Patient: sex M, age 60
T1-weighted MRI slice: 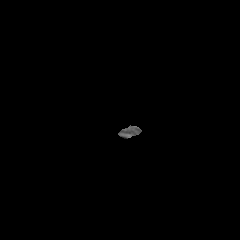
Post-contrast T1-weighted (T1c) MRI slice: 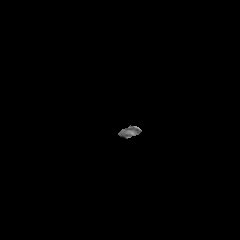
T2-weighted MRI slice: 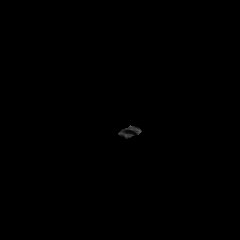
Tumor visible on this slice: no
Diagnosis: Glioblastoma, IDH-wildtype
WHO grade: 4